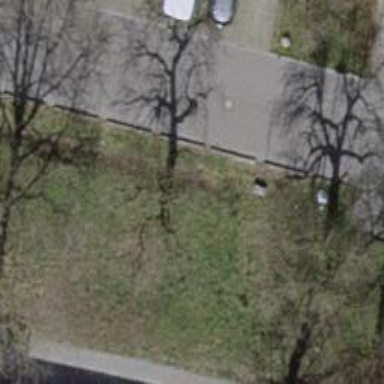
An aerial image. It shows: Avenue lined with trees.